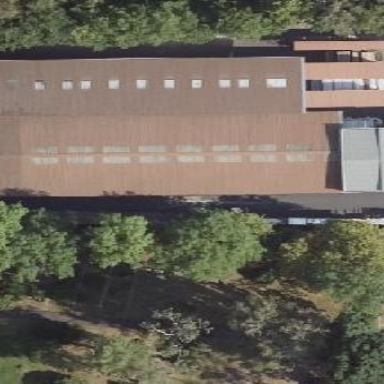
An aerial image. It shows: Warehouse building.